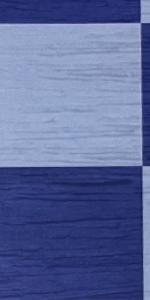
Label: Empty